Field crop: tomato
Growth stage: 2
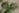
Species: solanum